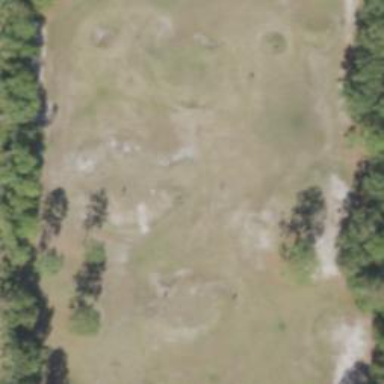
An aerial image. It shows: Grassy area designated as driving range for golf.